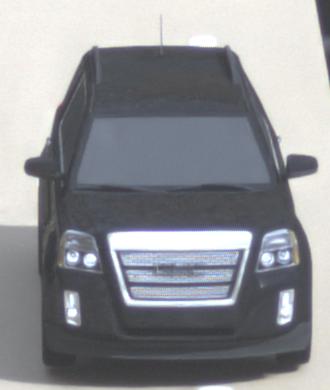
Make: GMC
Model: Terrain
Detailed model: Gen. 1
Model produced from: 2009
Model produced until: 2017
Doors: 5
Color: black
Road condition: dry road
Daytime: morning or afternoon
Contrast: low contrast